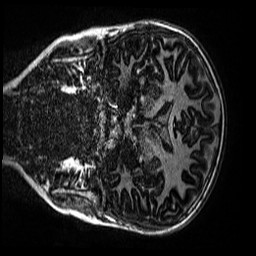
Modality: MP2RAGE
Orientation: coronal
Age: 10
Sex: female
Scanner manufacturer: siemens
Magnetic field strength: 3 T
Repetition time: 4 s
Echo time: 0.00299 s